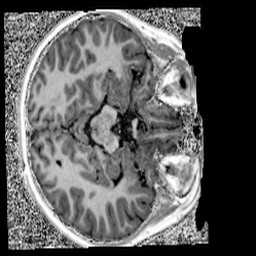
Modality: UNIT1
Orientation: axial
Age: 9
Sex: male
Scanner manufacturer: siemens
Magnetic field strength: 3 T
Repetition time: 4 s
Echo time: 0.00303 s